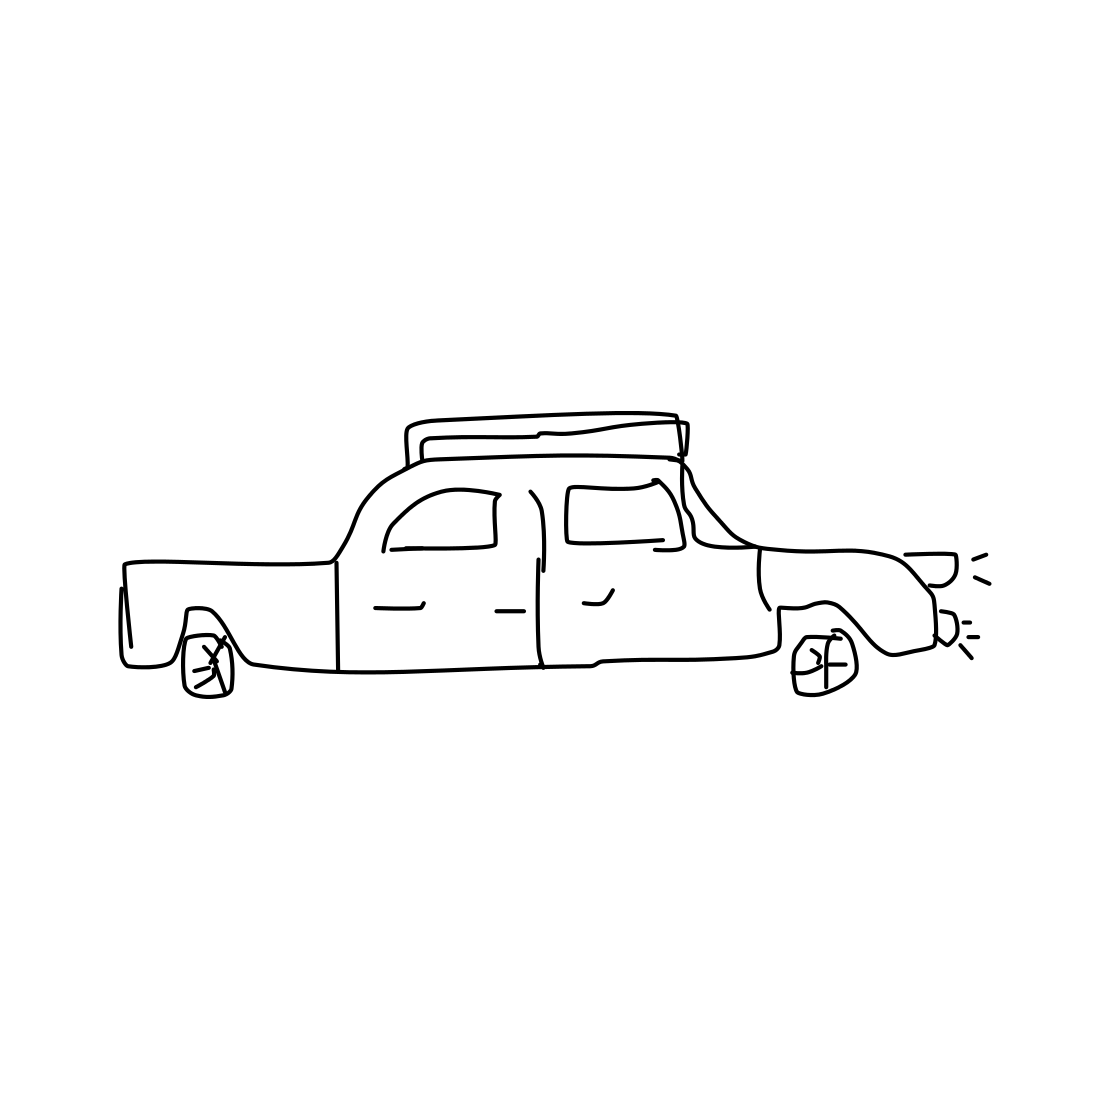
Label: car (sedan)